Question: I am having two div class, when i write css code as bellow it working for two classes. Now i want to write a css code that apply for first div call
'''
.dhx_scroll_cont:before{
//some code here
}
'''
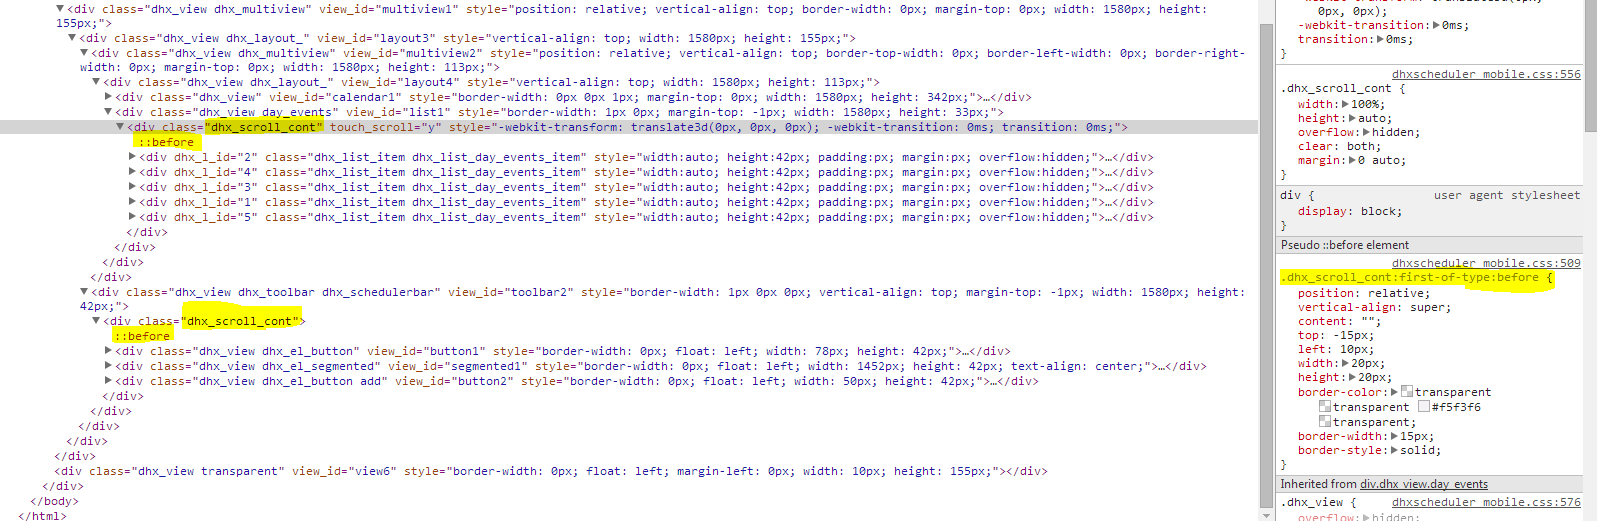
Answer: ## Demo Fiddle
Simply use:
'''
.dhx_scroll_cont:first-of-type:before{
//some code here
}
'''
<URL>
> The :first-of-type CSS pseudo-class represents the first sibling of
its type in the list of children of its parent element.
---
According to <URL> the below should work:
'''
.dhx_view_day_events .dhx_scroll_cont:first-of-type:before{
//some code here
}
'''